Question: I have a fragment containing several layout that I want to move the focus between. The app is operated with a (up,down,left,right & enter).
Both "view groups" are wrapped in a FrameLayout because the second one i overlapping the first one which is stretching the whole page. The views layout looks like this:
'''
<FrameLayout android:id="contentSurfaceWrapper">
<HorizontalScrollView android:id="contentSurfaceScroll">
<LinearLayout android:id="contentSurface">
<!-- This layout is populated with child layouts (LinearLayout) programmatically -->
<!-- Those layouts are: clickable, focusable & focusableInTouchMode -->
</LinearLayout>
</HorizontalScrollView>
</FrameLayout>
<FrameLayout android:id="navButtonsWrapper">
<ScrollView android:id="navButtonsScroll">
<LinearLayout android:id="navButtons">
<!-- This layout is populated with child layouts (LinearLayout) programmatically -->
</LinearLayout>
</ScrollView>
</FrameLayout>
'''
Image of how it looks:

I'm able to navigate to the view: contentSurface and between all its childs with the remote from the action bar in the top of the app. But, now . But I doesn't seem to be able to move the focus some how. I want the focus to be moved when reaching bottom in the first layout and back when reaching top in the second layout.
I've tried to make the children in the second layout also clickable, focusable and focusableInTouch but it doesn't seem to work.
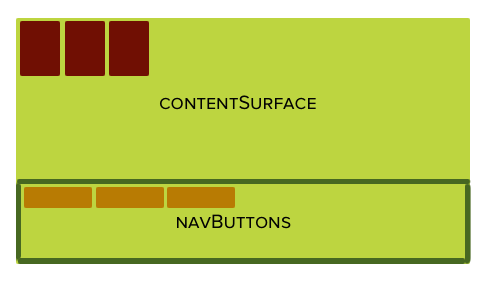
Answer: So.. I solved it this way:
For the first child in both views, which I append programmatically, I'm setting an ID.
This ID is then used with android:setNextFocusDownId on the items in last row in top layout and in android:setNextFocusUpId on items in bottom layout on first row.
This way I can switch focus in between the childs in both views.
More info about android:setNextFocusUpId etc.
<URL>